Field crop: maize
Growth stage: 2
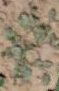
Species: convolvulus